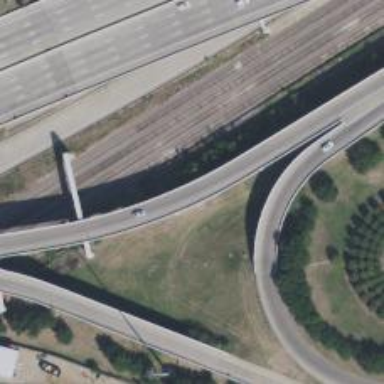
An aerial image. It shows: Motorway link bridge.